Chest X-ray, PA view. Patient: 17 years old, sex M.
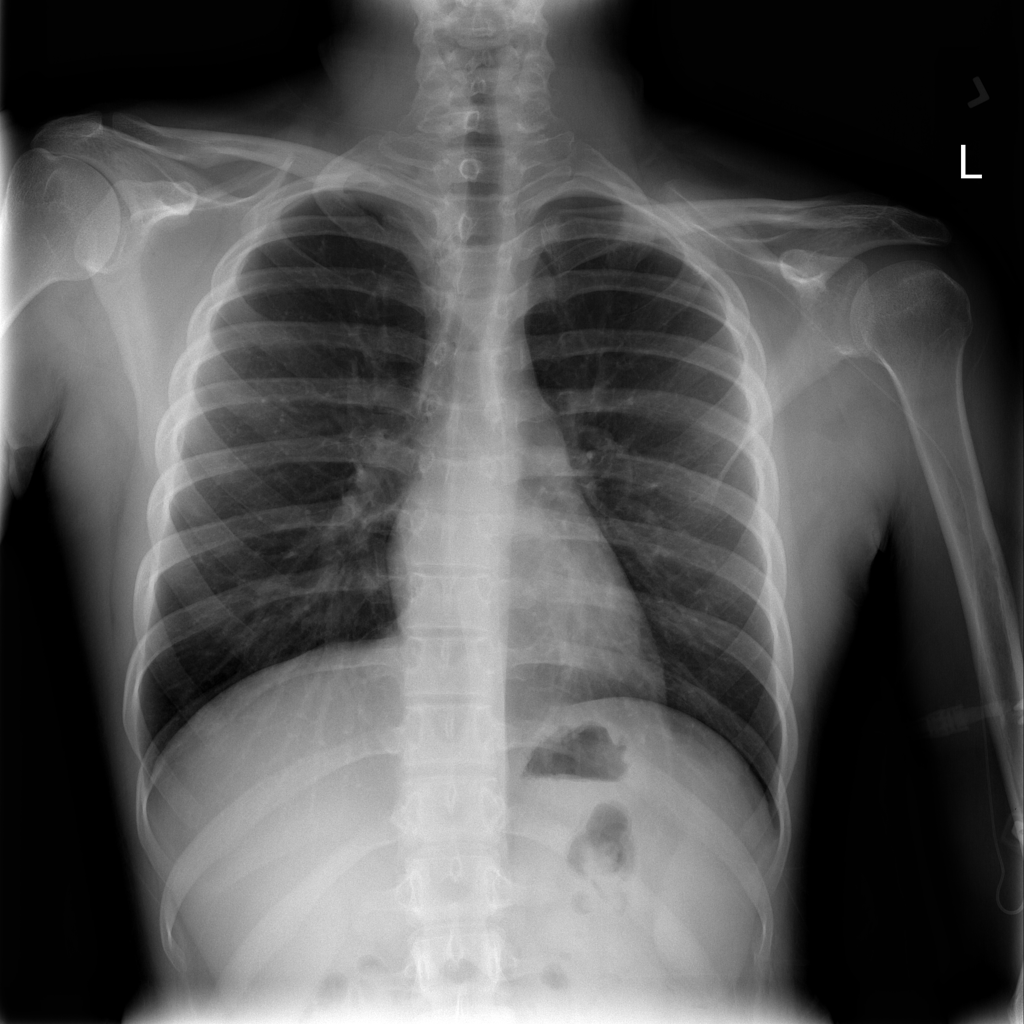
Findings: No Finding